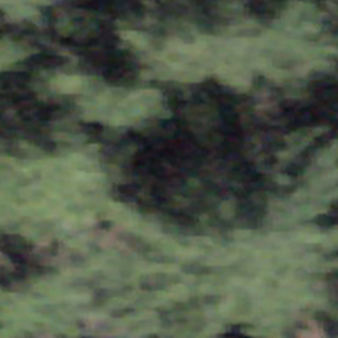
Label: other